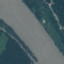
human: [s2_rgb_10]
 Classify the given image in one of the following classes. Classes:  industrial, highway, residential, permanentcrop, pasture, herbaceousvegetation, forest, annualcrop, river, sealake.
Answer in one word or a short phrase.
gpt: River